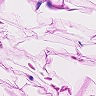
Metastatic tissue present: no